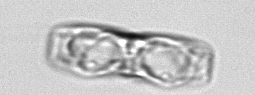
Label: pennate_morphotype1